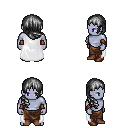
a pixel art fantasy rpg character, male body template, dark elf, purple skin, white cape, robe skirt, gray right-swept hairstyle, leather bracers, brown shoes, four views (front, back, left, right), 2x2 character sprite sheet, small pixel art, hard edges, no anti-aliasing